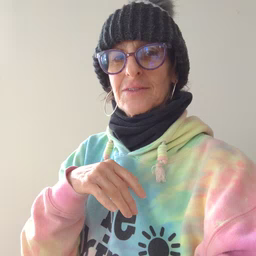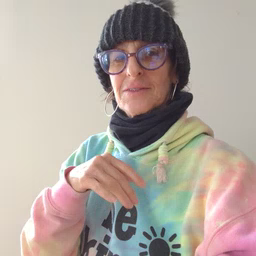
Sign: pencil